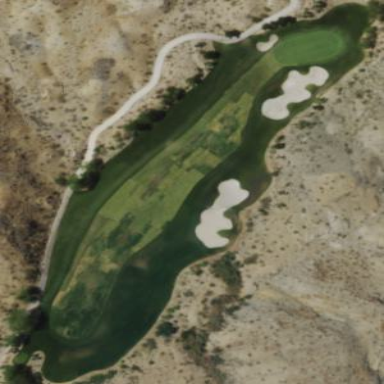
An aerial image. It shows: Area with grass used as rough in golf course.